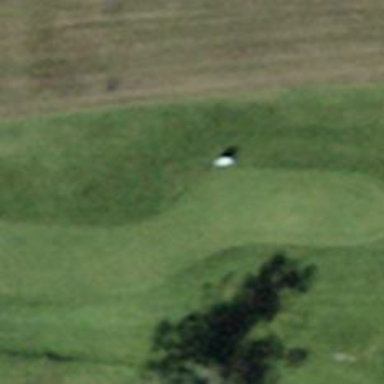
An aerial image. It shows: Grass area designated as golf tee.